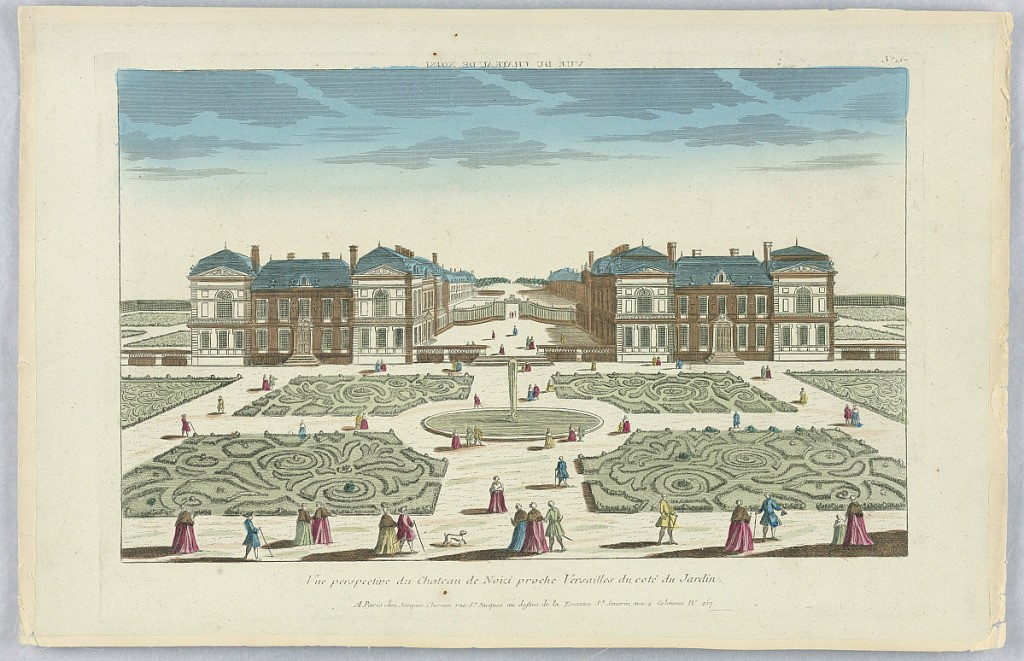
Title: Peep-Show Print
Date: mid-18th century
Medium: Engraving and brush and wash on paper
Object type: Print
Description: Peep-show print